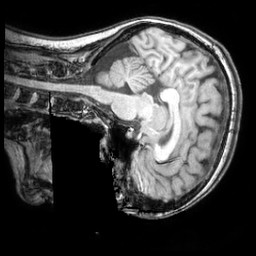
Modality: T1w
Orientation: sagittal
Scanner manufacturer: philips
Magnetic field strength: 3 T
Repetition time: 0.008132 s
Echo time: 0.003722 s